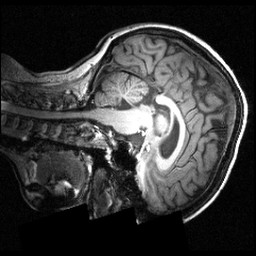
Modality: T1w
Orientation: sagittal
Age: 21
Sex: female
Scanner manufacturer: siemens
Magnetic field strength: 3.951 T
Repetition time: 1.5 s
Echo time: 0.00335 s